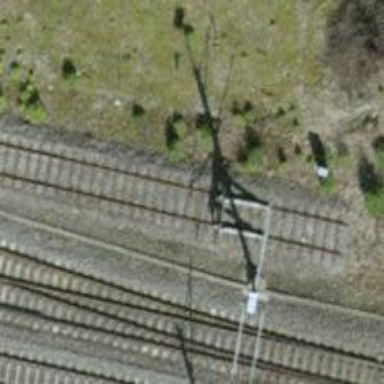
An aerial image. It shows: Railway buffer stop.